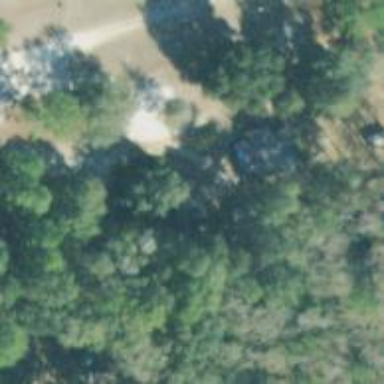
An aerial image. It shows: Driveway.